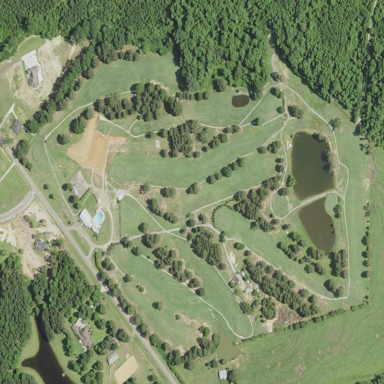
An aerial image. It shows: Golf course.